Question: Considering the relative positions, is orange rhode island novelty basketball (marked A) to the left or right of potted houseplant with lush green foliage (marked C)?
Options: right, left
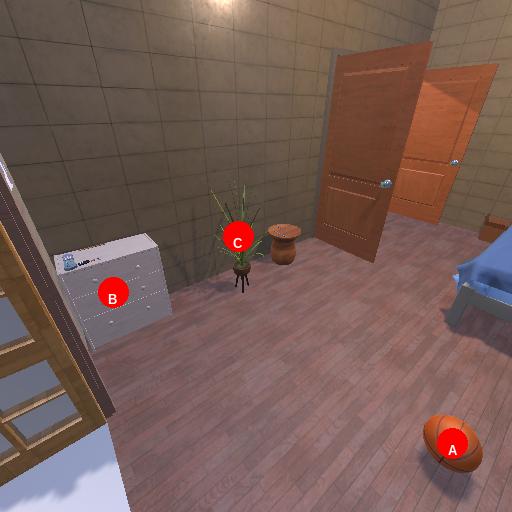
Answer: right